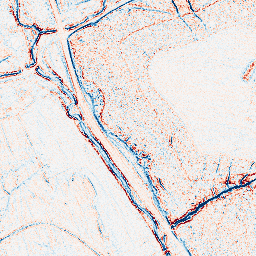
Category: edge_preserving
Decomposition family: bilateral
Decomposition parameters: d: 5
sigma_color: 100
sigma_space: 25
Upsampling method: bicubic_3x
Upsampling parameters: scale: 3
Upsampling scale: 3